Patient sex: M
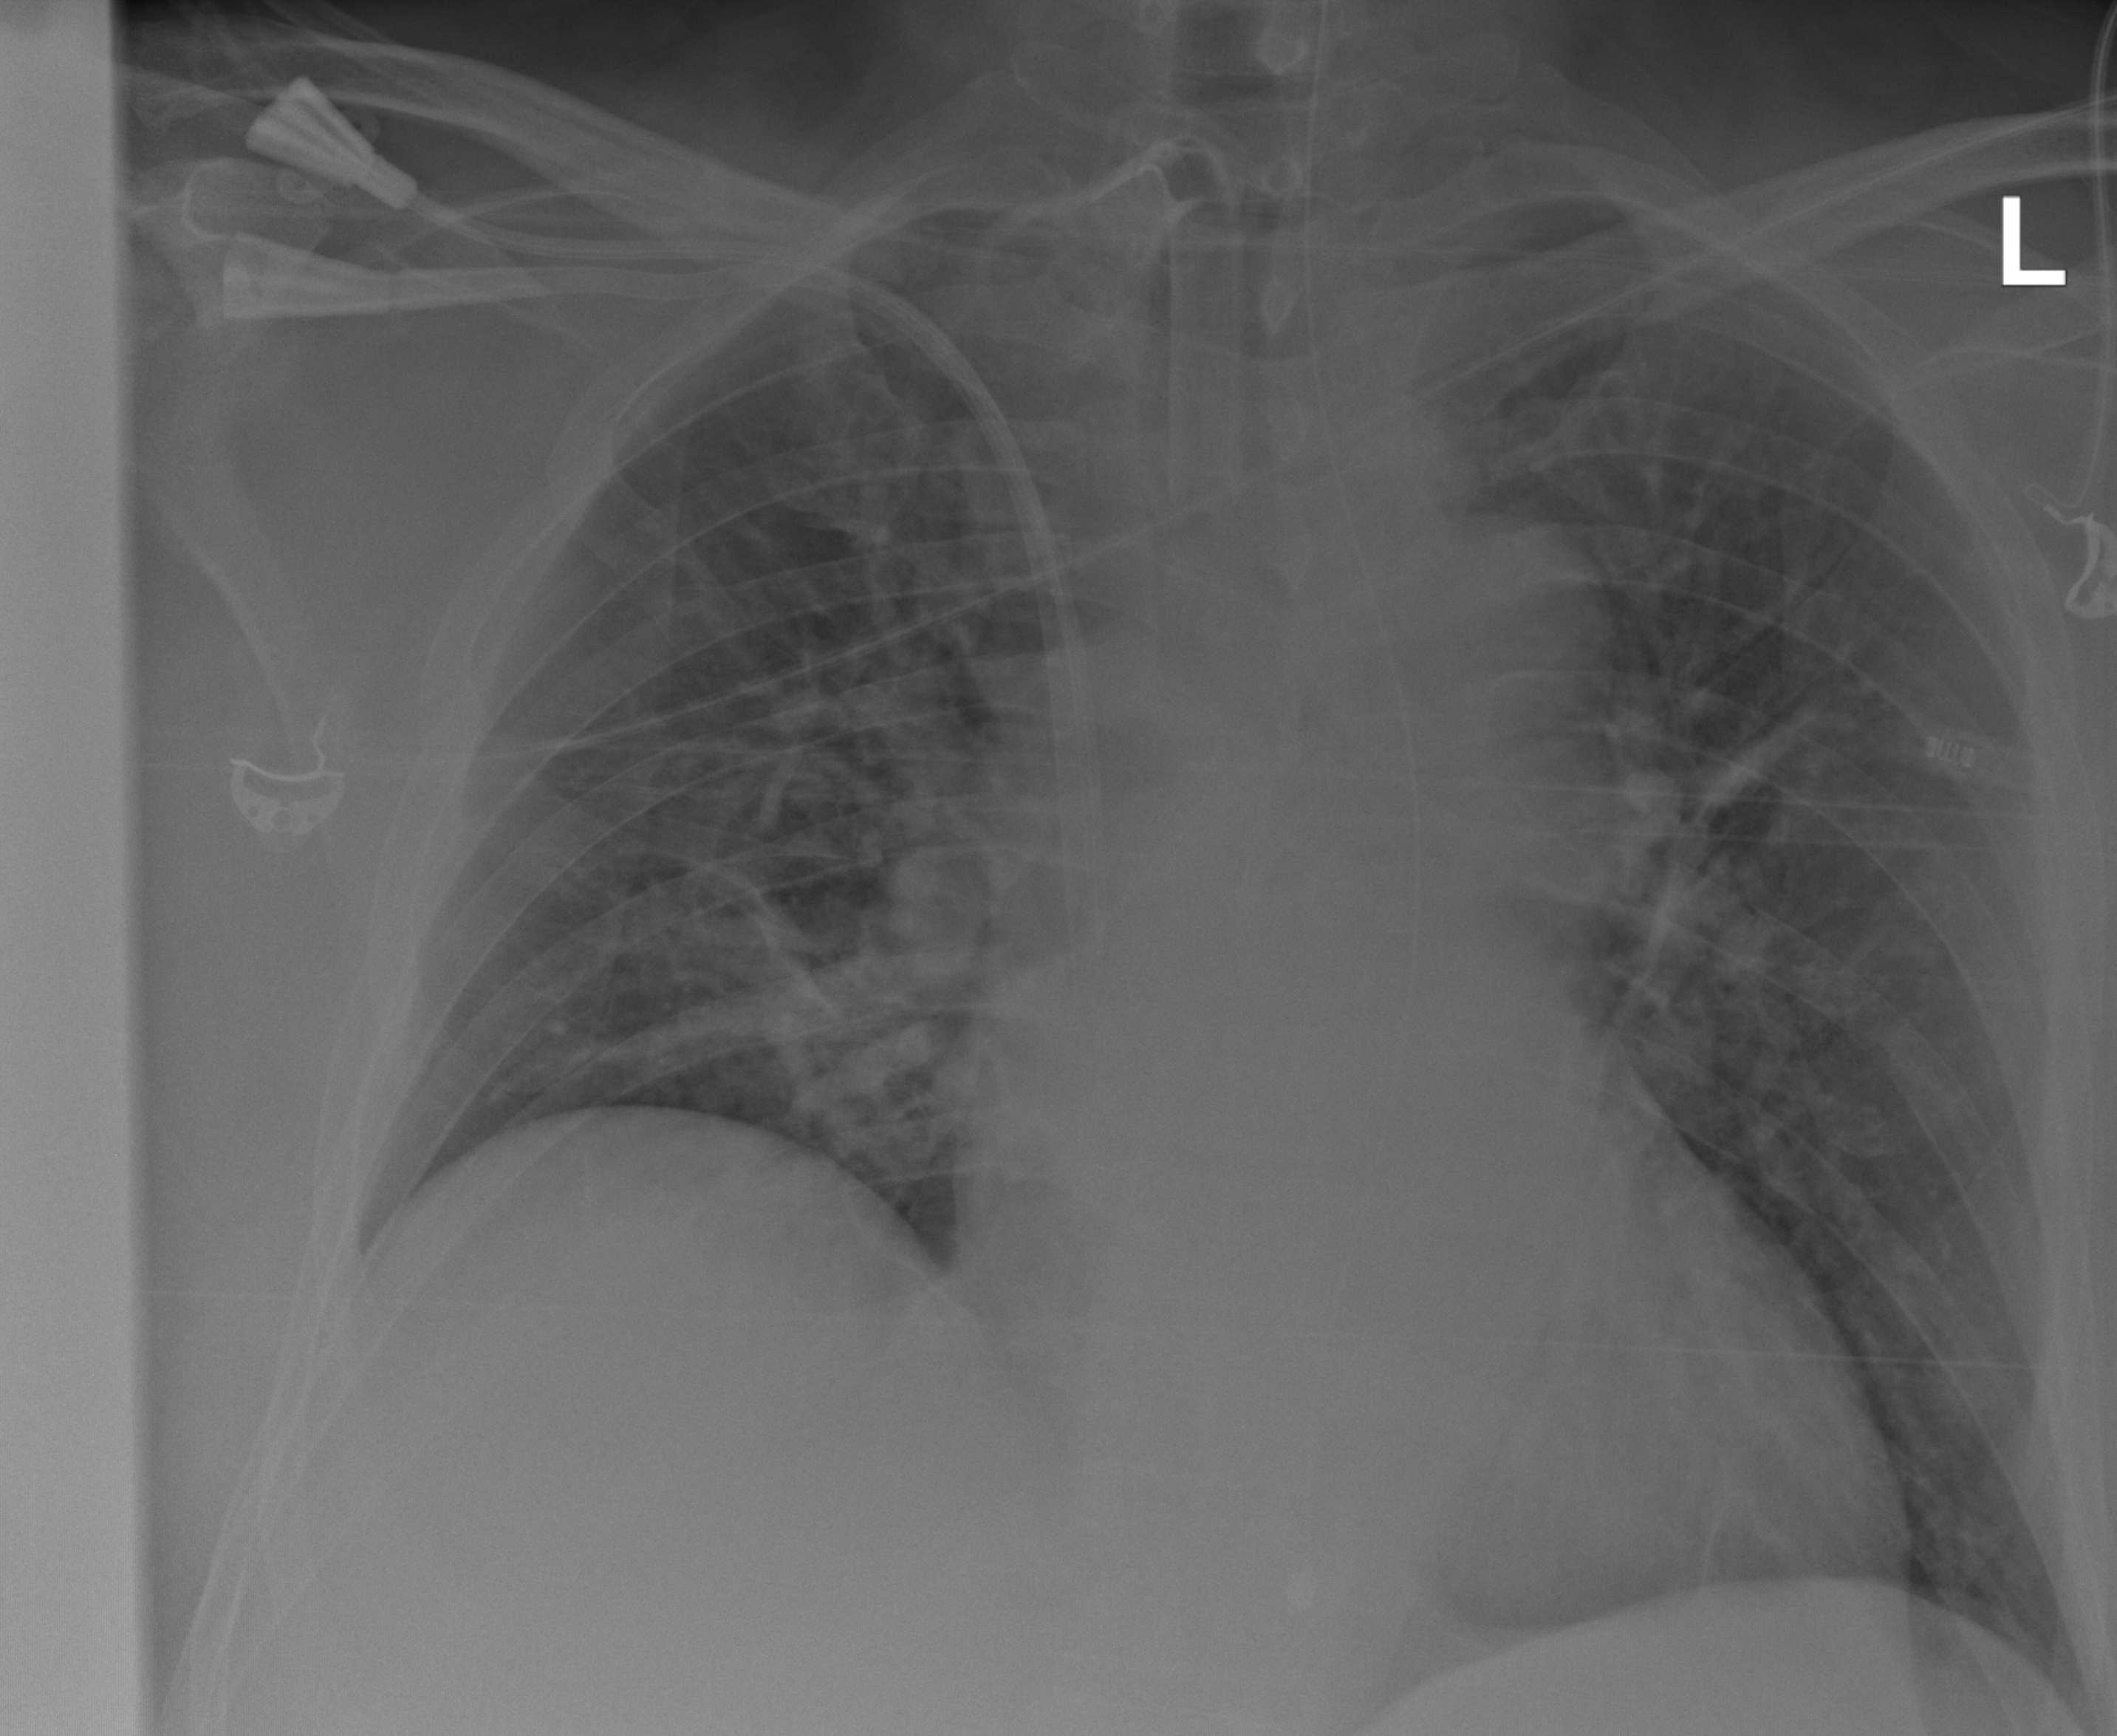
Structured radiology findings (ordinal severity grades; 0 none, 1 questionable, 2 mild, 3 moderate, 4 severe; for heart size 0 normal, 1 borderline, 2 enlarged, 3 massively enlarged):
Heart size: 2
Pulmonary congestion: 2
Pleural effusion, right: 0
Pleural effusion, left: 0
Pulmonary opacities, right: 0
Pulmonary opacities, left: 0
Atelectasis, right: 3
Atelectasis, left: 2